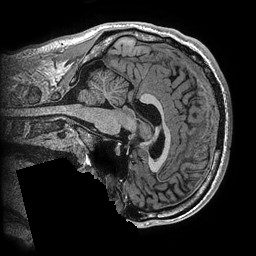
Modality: T1w
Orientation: sagittal
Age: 22
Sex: male
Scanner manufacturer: ge
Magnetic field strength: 3 T
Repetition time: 0.006952 s
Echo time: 0.00292 s